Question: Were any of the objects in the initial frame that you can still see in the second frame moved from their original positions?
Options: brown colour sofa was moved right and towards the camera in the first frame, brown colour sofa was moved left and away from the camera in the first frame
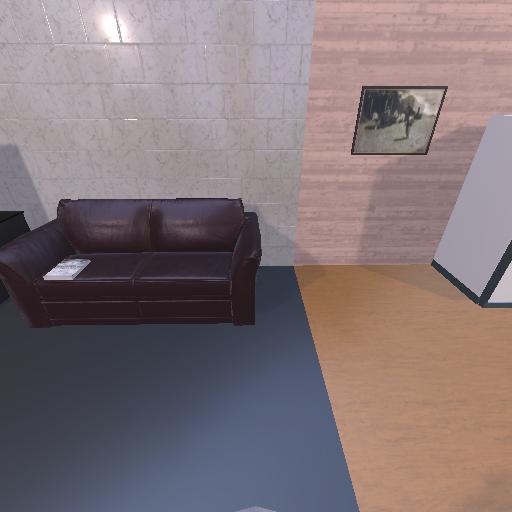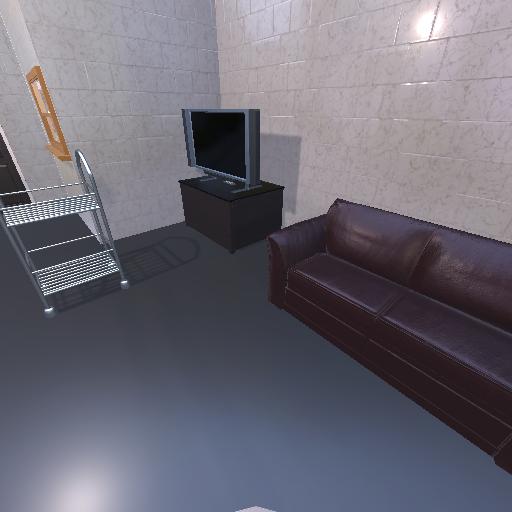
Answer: brown colour sofa was moved right and towards the camera in the first frame